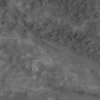
Label: not_dusty